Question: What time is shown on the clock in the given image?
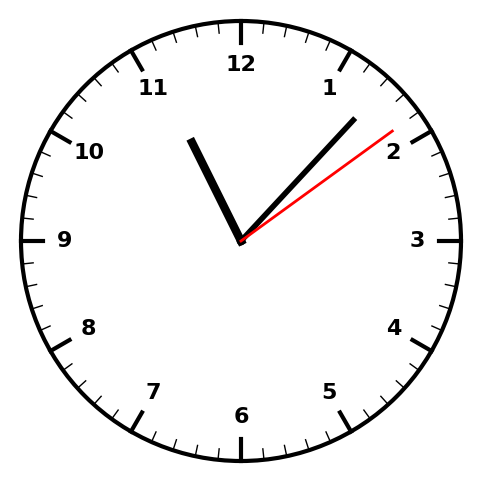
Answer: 11:07:09